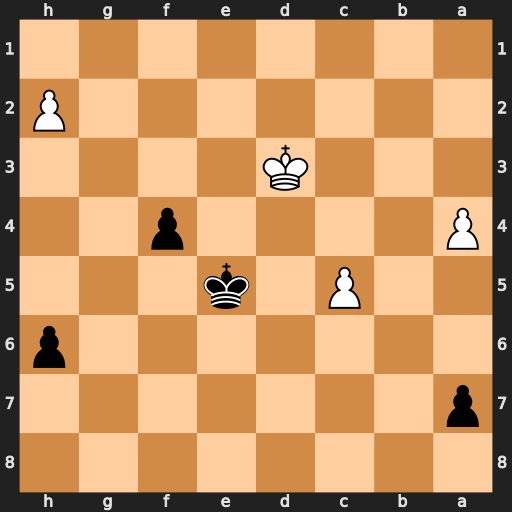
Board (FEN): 8/p7/7p/2P1k3/P4p2/3K4/7P/8
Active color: b
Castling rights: -
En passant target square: -
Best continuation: Kd5 c6 Kxc6